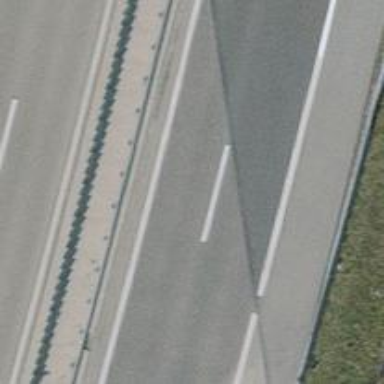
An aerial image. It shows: Motorway bridge.